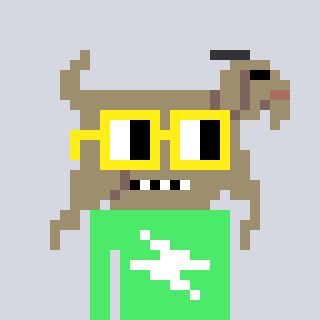
a pixel art character with square yellow glasses, a goat-shaped head and a teal-colored body on a cool background